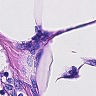
Metastatic tissue present: no